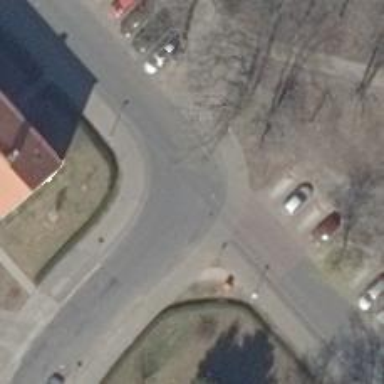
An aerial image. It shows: Unmarked road crossing.